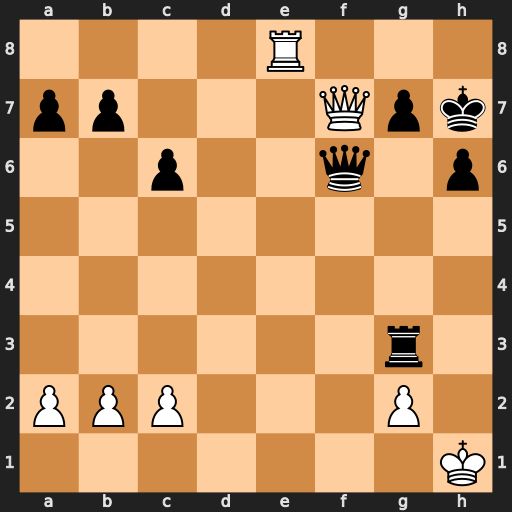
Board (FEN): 4R3/pp3Qpk/2p2q1p/8/8/6r1/PPP3P1/7K
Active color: w
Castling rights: -
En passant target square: -
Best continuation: Qg8+ Kg6 Re6